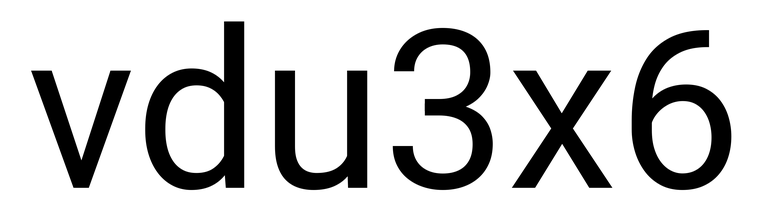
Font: Roboto_Regular